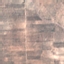
Land use / land cover: PermanentCrop